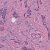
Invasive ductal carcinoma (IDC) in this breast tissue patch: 1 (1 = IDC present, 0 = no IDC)